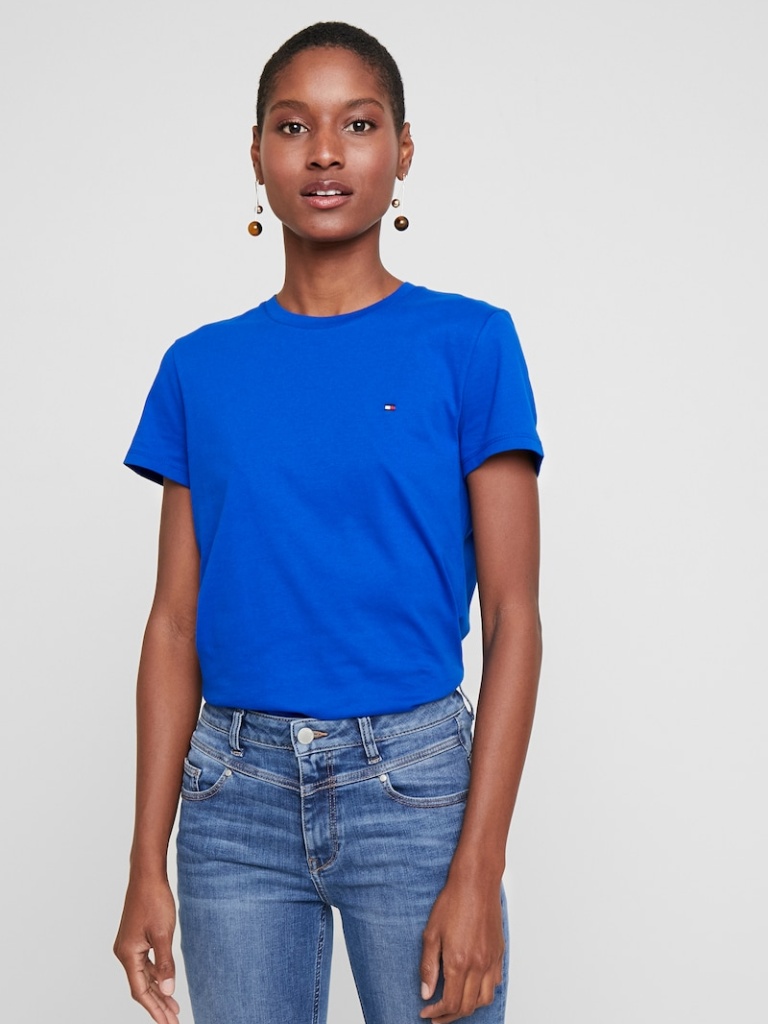
cotton tight short sleeve hip length Fully Tucked in crew t-shirt